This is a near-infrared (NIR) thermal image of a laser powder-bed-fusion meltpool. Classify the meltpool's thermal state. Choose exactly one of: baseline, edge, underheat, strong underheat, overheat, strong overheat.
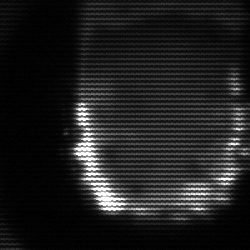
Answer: baseline